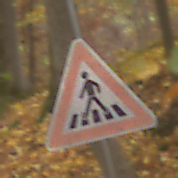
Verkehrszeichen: FussgaengerueberwegRechts
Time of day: MorningAfternoon
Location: Outdoor (Nature)
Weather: Overcast
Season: Autumn
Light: Natural